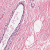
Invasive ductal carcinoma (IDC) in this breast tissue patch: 0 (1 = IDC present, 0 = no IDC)